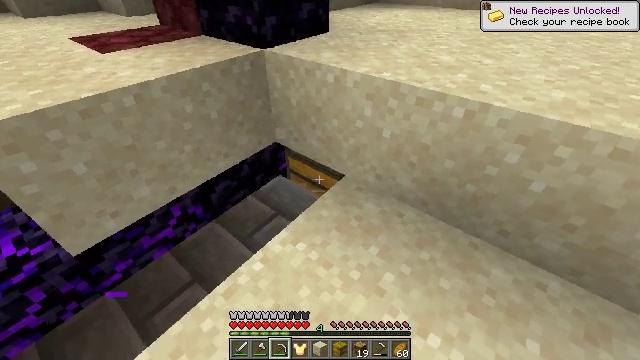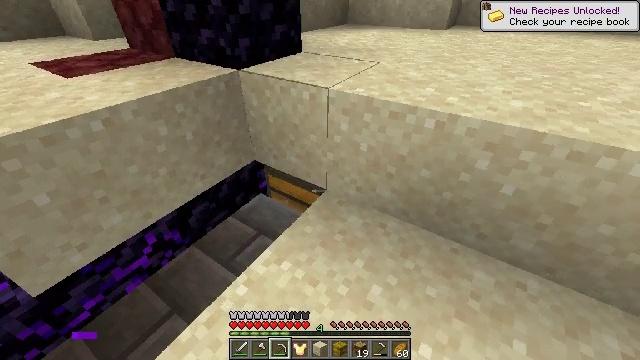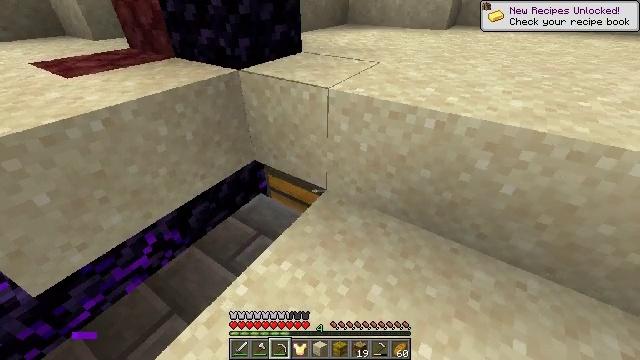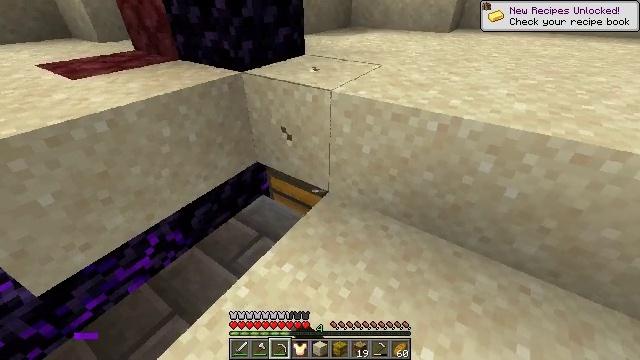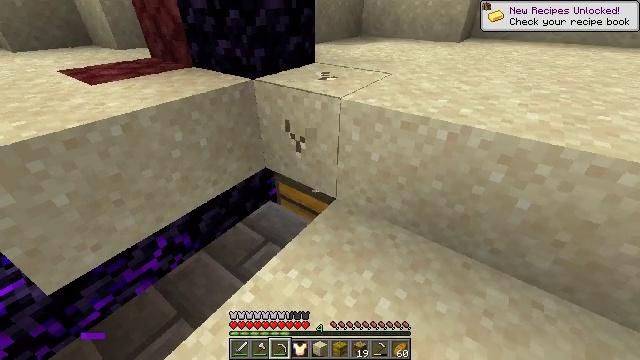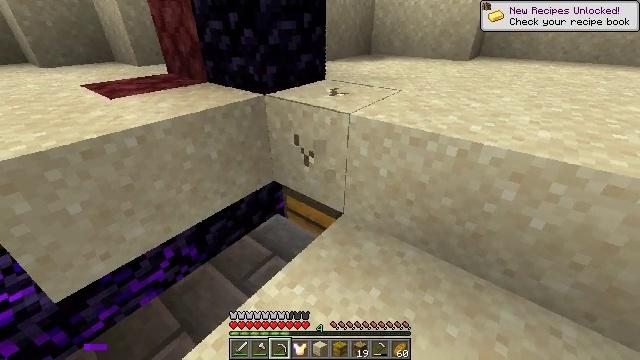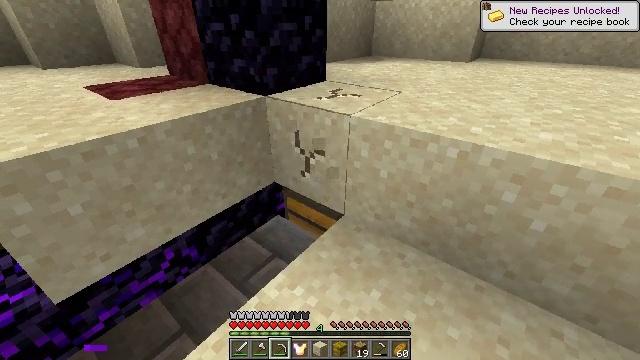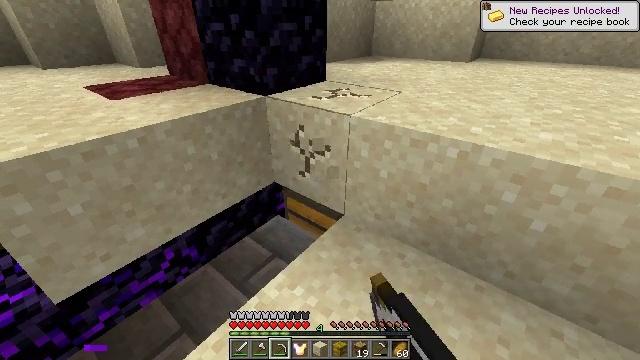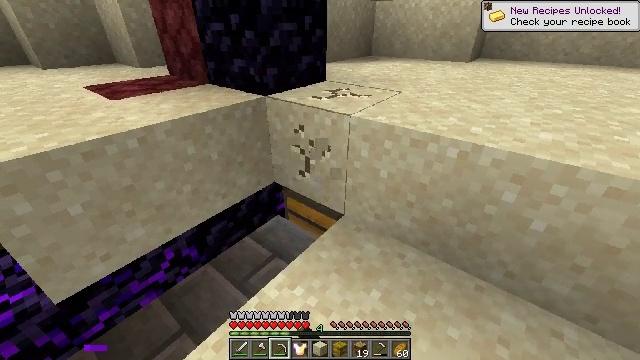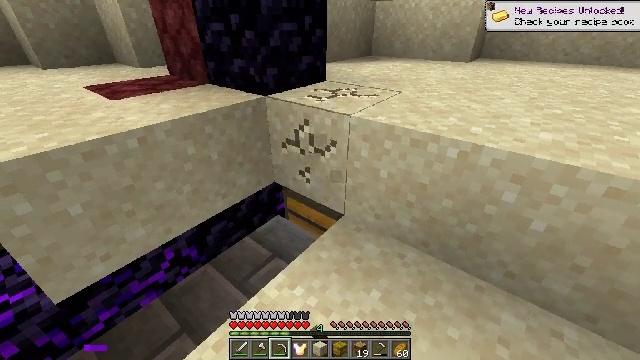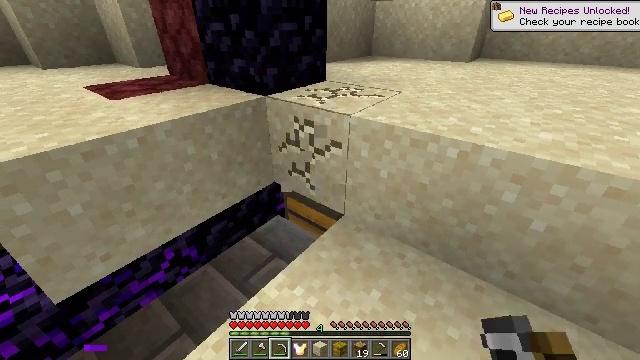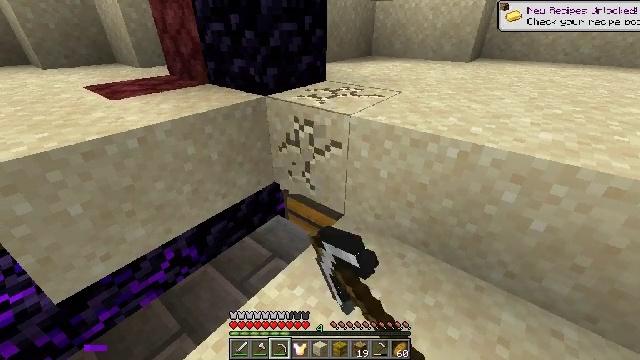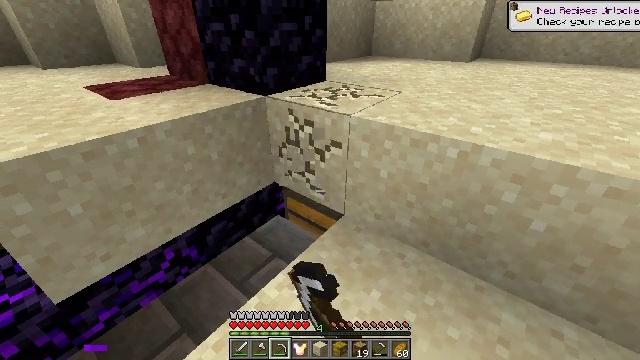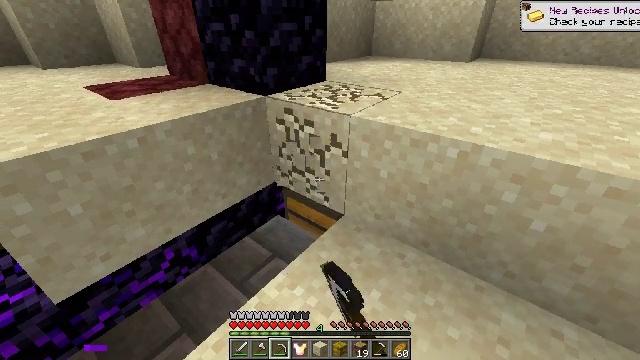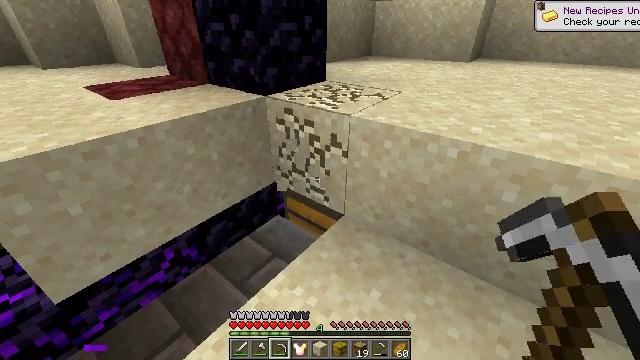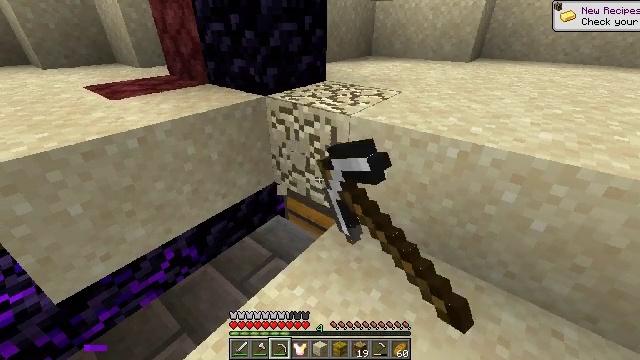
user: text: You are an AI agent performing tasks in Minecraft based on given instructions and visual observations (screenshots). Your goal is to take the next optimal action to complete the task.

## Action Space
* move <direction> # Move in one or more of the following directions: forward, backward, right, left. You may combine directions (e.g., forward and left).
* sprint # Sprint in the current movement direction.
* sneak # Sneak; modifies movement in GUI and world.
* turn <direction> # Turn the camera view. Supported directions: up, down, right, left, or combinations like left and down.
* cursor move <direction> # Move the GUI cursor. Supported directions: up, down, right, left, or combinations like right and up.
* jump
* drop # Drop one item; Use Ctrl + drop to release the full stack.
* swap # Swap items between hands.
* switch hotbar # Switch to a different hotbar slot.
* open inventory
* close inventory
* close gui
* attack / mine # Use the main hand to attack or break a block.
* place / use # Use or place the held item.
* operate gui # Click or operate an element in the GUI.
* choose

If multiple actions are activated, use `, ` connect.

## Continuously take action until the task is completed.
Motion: motion action
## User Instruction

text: Break the sand block.
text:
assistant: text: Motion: turn right and up
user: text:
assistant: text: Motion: attack / mine
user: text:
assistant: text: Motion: attack / mine
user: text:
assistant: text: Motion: turn left and up, attack / mine
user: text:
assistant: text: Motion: turn left and up, attack / mine
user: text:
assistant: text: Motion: attack / mine
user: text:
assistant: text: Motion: attack / mine
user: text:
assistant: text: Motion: attack / mine
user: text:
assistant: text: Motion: attack / mine
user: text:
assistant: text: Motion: attack / mine
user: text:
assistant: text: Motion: attack / mine
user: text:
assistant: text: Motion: attack / mine
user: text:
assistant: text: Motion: attack / mine
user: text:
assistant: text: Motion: attack / mine
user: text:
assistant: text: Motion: attack / mine
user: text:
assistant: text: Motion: attack / mine
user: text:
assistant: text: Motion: attack / mine
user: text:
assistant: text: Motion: turn right, attack / mine
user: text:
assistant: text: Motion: attack / mine
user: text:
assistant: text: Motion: attack / mine
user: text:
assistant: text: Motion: no_op